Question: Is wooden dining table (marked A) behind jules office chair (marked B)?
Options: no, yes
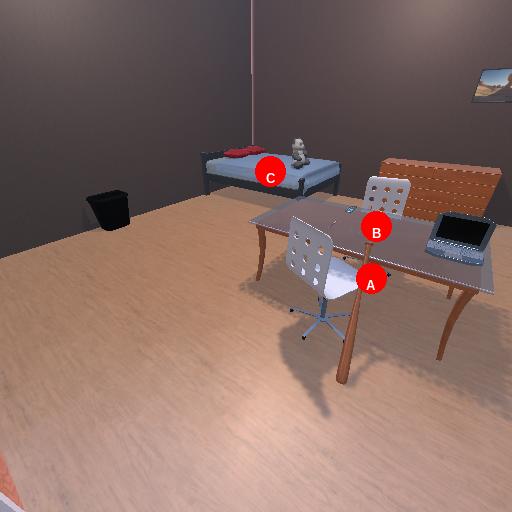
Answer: no